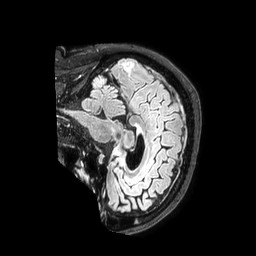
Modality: FLAIR
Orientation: sagittal
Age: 66
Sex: male
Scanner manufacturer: philips
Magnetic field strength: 3 T
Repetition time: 4.8 s
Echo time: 0.34 s